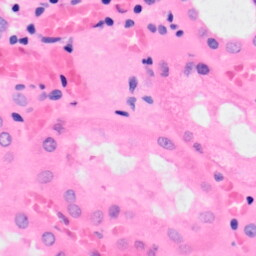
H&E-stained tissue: Kidney